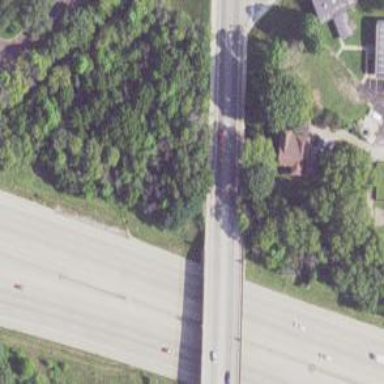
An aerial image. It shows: Secondary road with bridge.